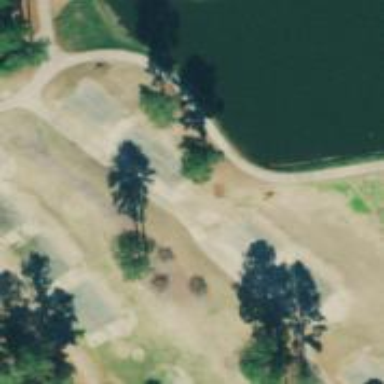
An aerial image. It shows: Path for both roads and golfers.